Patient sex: F
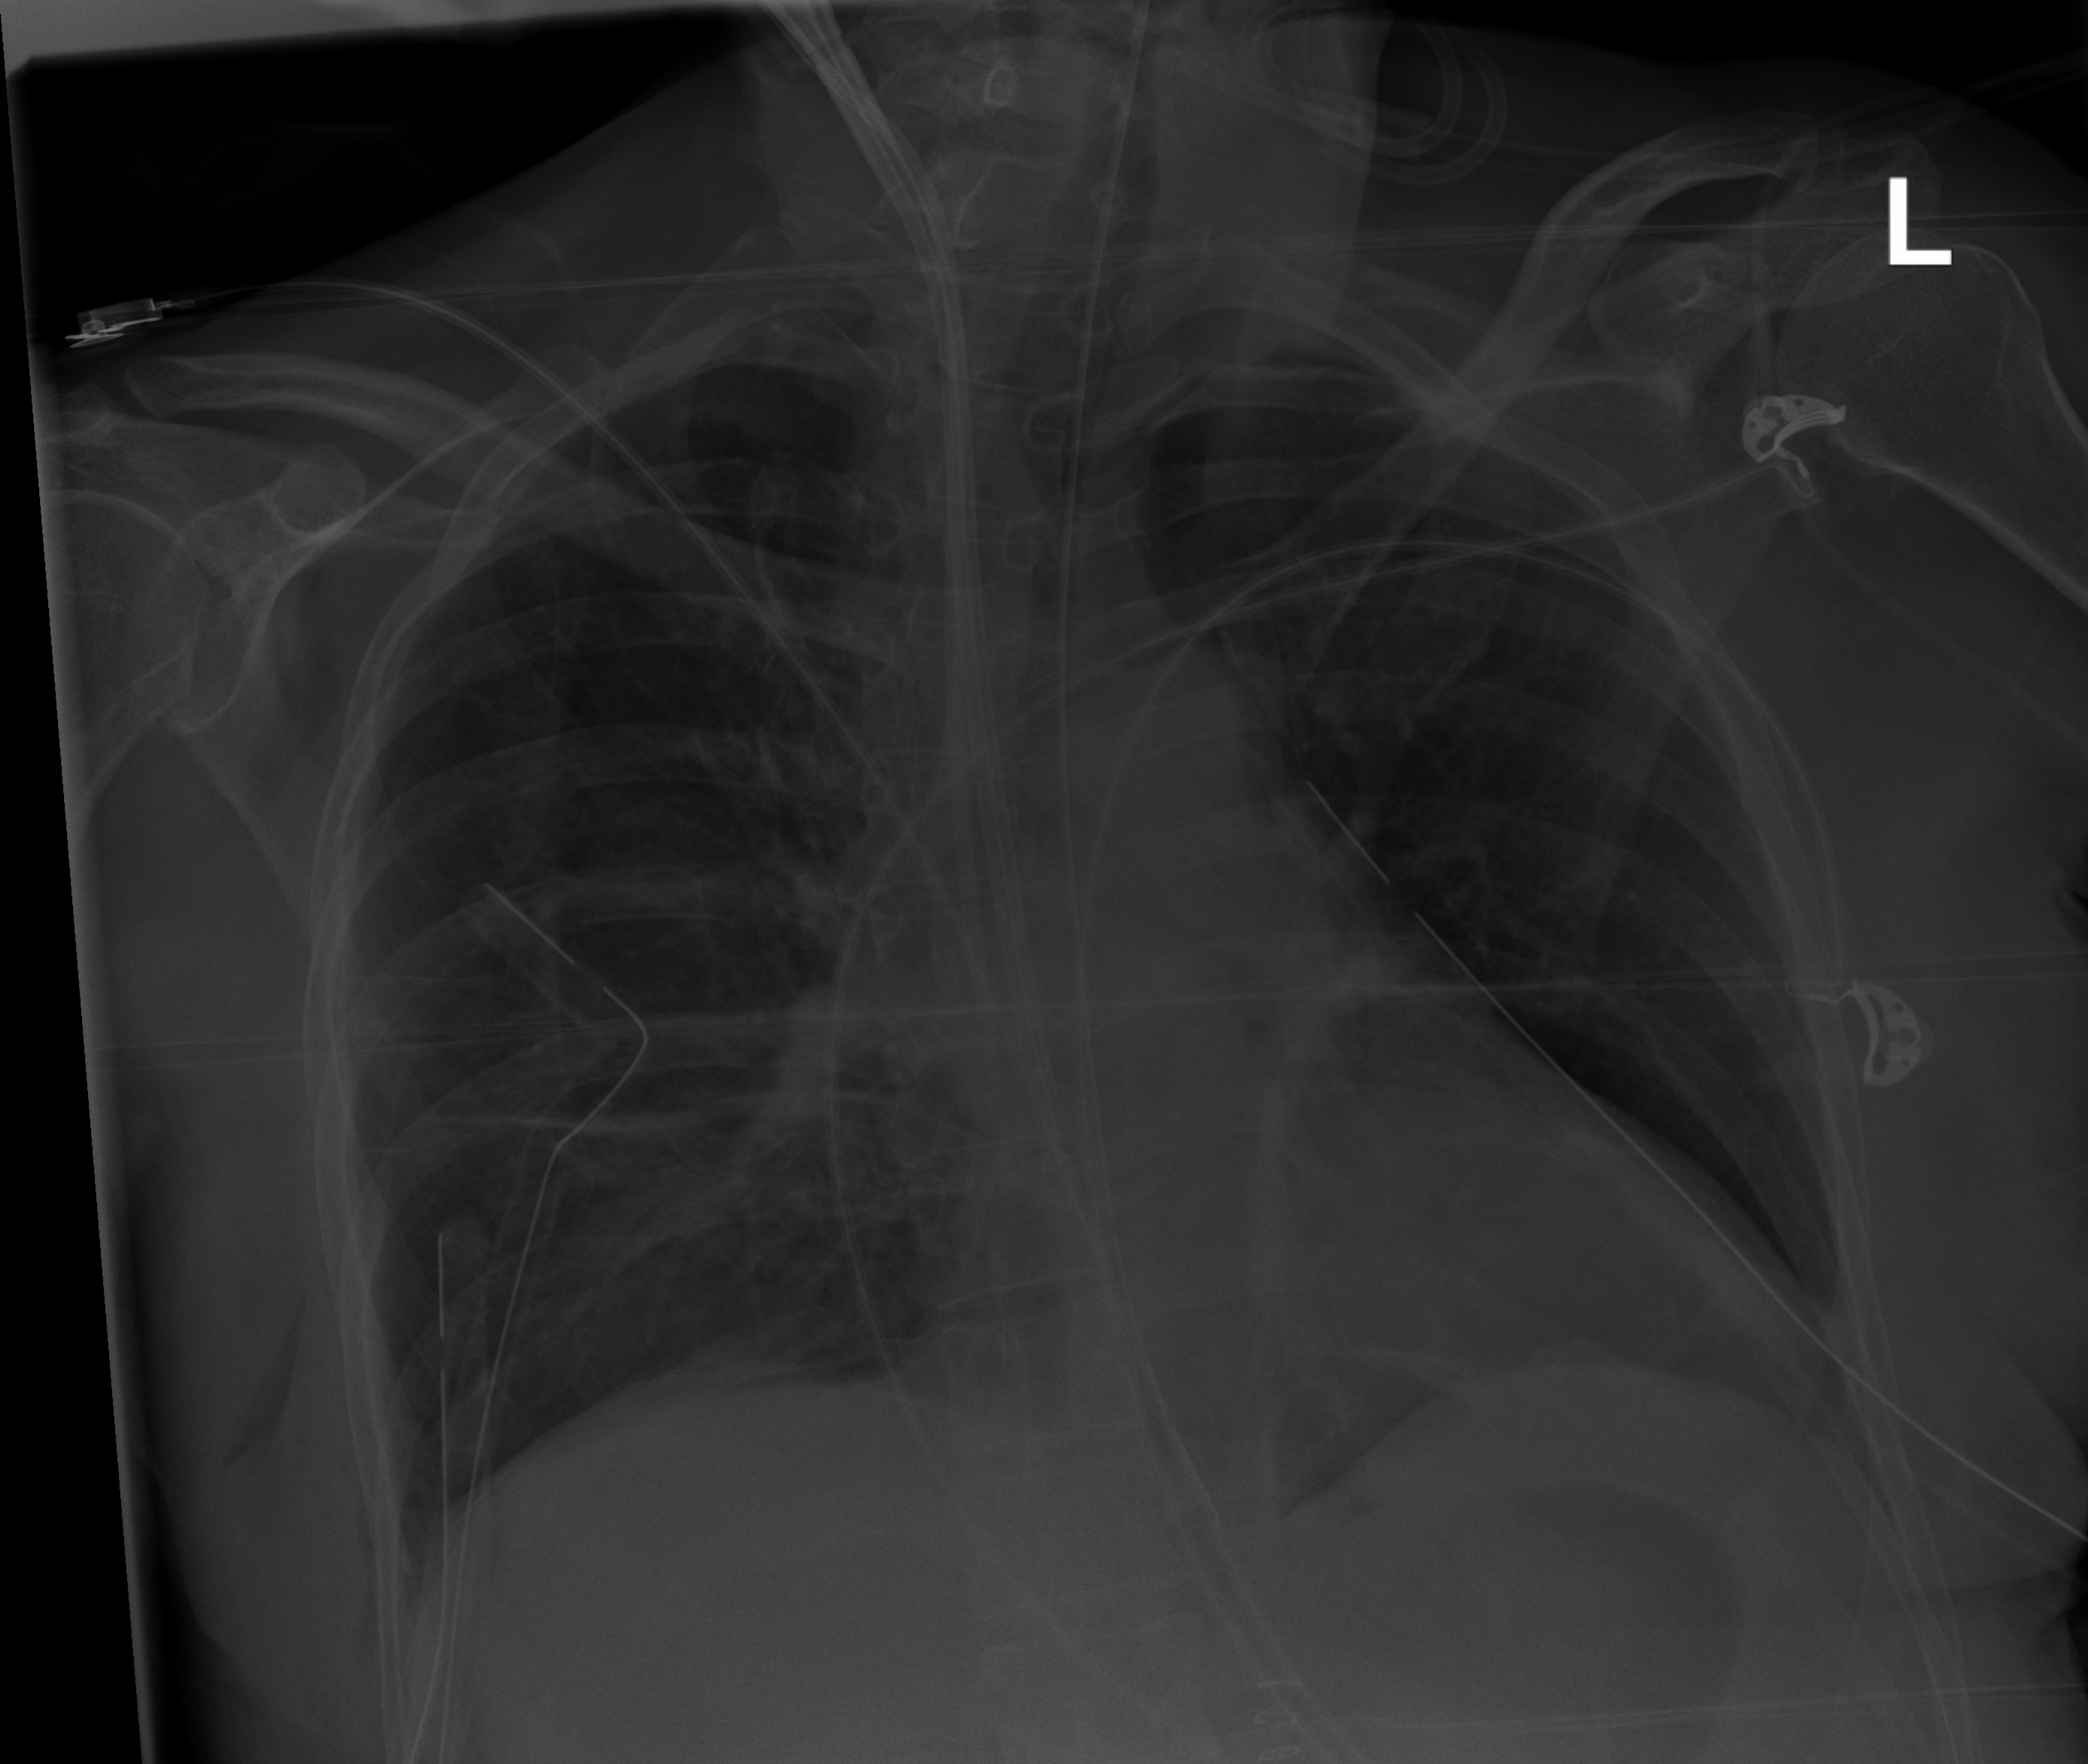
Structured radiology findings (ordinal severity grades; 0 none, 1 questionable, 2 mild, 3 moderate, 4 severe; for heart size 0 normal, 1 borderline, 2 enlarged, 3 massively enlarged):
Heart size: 1
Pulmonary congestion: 0
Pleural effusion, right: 0
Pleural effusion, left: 0
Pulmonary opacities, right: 0
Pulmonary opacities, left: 0
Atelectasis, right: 2
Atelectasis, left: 2